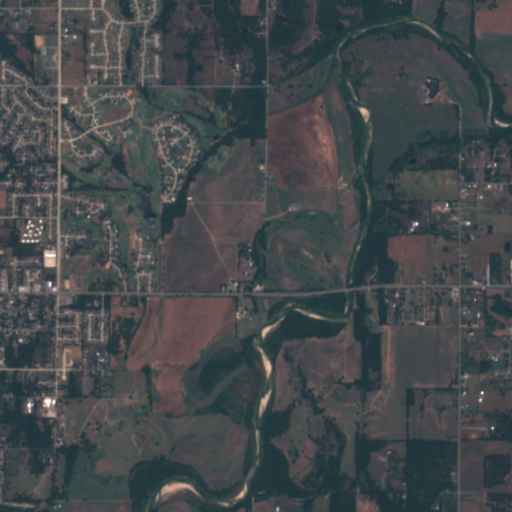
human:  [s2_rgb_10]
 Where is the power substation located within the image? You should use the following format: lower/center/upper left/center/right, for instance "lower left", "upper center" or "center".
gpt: The power substation is located in the center left of the image.
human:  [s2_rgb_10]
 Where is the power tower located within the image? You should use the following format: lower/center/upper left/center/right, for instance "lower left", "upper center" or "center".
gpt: The power tower is located in the left of the image.
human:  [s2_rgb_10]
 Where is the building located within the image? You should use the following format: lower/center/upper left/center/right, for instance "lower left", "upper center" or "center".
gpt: The building is located in the upper left of the image.
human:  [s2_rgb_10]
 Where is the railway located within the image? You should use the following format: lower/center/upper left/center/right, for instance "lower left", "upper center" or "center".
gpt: The railway is located in the lower left of the image.
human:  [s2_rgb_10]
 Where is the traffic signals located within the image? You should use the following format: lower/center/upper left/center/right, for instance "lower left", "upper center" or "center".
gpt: The traffic signals is located in the center left of the image.
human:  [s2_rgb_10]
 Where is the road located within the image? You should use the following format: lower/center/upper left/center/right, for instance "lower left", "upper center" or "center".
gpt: There is no road in the image.